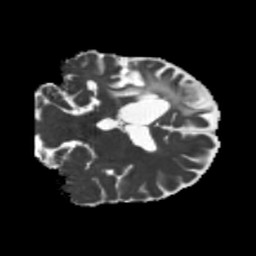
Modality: MD
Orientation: coronal
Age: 56
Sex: male
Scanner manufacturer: siemens
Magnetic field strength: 3 T
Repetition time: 5.25 s
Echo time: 0.08 s